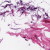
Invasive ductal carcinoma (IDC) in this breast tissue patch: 0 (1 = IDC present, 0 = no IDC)